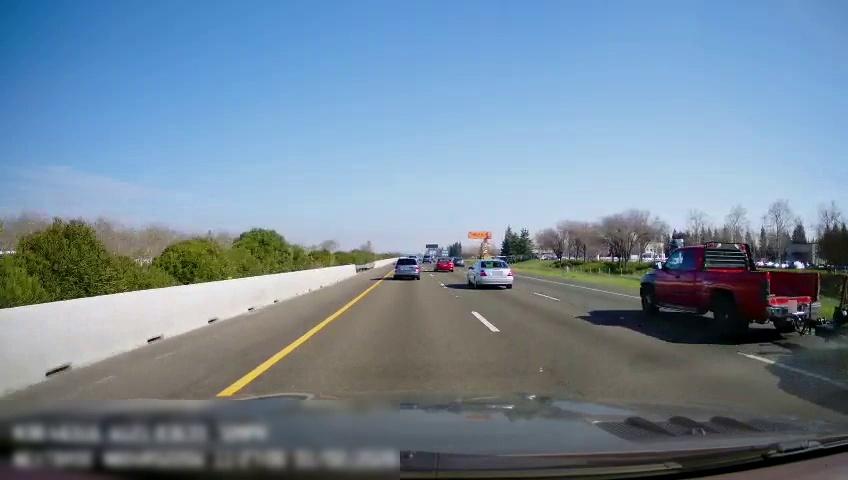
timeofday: Day
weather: Sunny
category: Drivable Space
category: Vehicles | SUV
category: Vehicles | Car
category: Vehicles | Car
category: Vehicles | Other LV
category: Vehicles | SUV
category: Vehicles | Car
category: Lanes | Current Lane
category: Lanes | Current Lane
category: Lanes | Alternate Lane
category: Lanes | Alternate Lane